Question: I'm using JPA (Hibernate as provider), Glassfish and MySQL. Everything works great in development, but when I deploy the app to a test server and let it run (largely idle) overnight, I'm usually greeted with this in the morning:
'''
[#|2011-03-09T15:06:00.229+0000|INFO|glassfish3.0.1|javax.enterprise.system.std.com.sun.enterprise.v3.services.impl|_ThreadID=23;_ThreadName=Thread-1;|ERROR [http-thread-pool-8080-(1)] (JDBCTransaction.java:91) - JDBC begin failed
com.mysql.jdbc.exceptions.jdbc4.CommunicationsException: The last packet successfully received from the server was 41,936,868 milliseconds ago. The last packet sent successfully to the server was 41,936,868 milliseconds ago. is longer than the server configured value of 'wait_timeout'. You should consider either expiring and/or testing connection validity before use in your application, increasing the server configured values for client timeouts, or using the Connector/J connection property 'autoReconnect=true' to avoid this problem.
at sun.reflect.NativeConstructorAccessorImpl.newInstance0(Native Method)
at sun.reflect.NativeConstructorAccessorImpl.newInstance(NativeConstructorAccessorImpl.java:57)
at sun.reflect.DelegatingConstructorAccessorImpl.newInstance(DelegatingConstructorAccessorImpl.java:45)
at java.lang.reflect.Constructor.newInstance(Constructor.java:532)
at com.mysql.jdbc.Util.handleNewInstance(Util.java:409)
at com.mysql.jdbc.SQLError.createCommunicationsException(SQLError.java:1118)
at com.mysql.jdbc.MysqlIO.send(MysqlIO.java:3321)
at com.mysql.jdbc.MysqlIO.sendCommand(MysqlIO.java:1940)
at com.mysql.jdbc.MysqlIO.sqlQueryDirect(MysqlIO.java:2113)
at com.mysql.jdbc.ConnectionImpl.execSQL(ConnectionImpl.java:2562)
at com.mysql.jdbc.ConnectionImpl.setAutoCommit(ConnectionImpl.java:4956)
at org.hibernate.transaction.JDBCTransaction.begin(JDBCTransaction.java:87)
at org.hibernate.impl.SessionImpl.beginTransaction(SessionImpl.java:1473)
at org.hibernate.ejb.TransactionImpl.begin(TransactionImpl.java:60)
'''
I tried using the following in my 'persistence.xml', but it didn't help:
'''
<property name="hibernate.c3p0.min_size" value="5"/>
<property name="hibernate.c3p0.max_size" value="20"/>
<property name="hibernate.c3p0.idleTestPeriod" value="30"/>
<property name="hibernate.c3p0.timeout" value="0"/>
<property name="hibernate.c3p0.max_statements" value="0"/>
'''
So that's the C3p0 configuration; it's entirely possible I'm missing the part that actually tells hibernate "hey, use c3p0".
I'm about to try the suggestion that's right there in the error message: add 'autoReconnect=true' to my JDBC URL, but this is really starting to feel like cargo-cult development at this point. I would appreciate some guidance on the proper way to address this issue. It's hard to debug, because the test cycle is effectively "run it overnight, see what happens in the morning".
I should probably mention how I'm actually using connections in my app. I have a custom <URL> that intercepts all requests. It creates an EntityManager, stores it in a ThreadLocal, and is closed by the filter in a catch/finally block. All my entities obtain a reference to the 'EntityManager' from the 'ThreadLocal'.
It's entirely possible that my filter is at fault, but as it only seems to happen after idle periods, I suspect something else is wrong. I do intend to move to Seam/Weld when I have a chance to catch my breath, but for now I'm relying on this filter.
- -
In my case, I had to go into the Glassfish console under Resources/JDBC/Connection Pools, Advanced Tab, and then enable Connection Validation:

This was really the crucial step. You also probably want to set 'Validate At Most Once' to something reasonable, say 100 seconds. If you're using C3P0 or similar, make sure you configure 'idle_test_period' and 'preferredTestQuery'.
Whatever you end up doing, it's important to test out your changes to see if they have the desired effect. To make the timeout happen faster in MySQL, you can temporarily set the 'wait_timeout' to something low like 30 seconds by editing 'my.cnf'. This was a tremendous help in debugging this problem, as it allowed me to test changes in seconds, rather than hours.
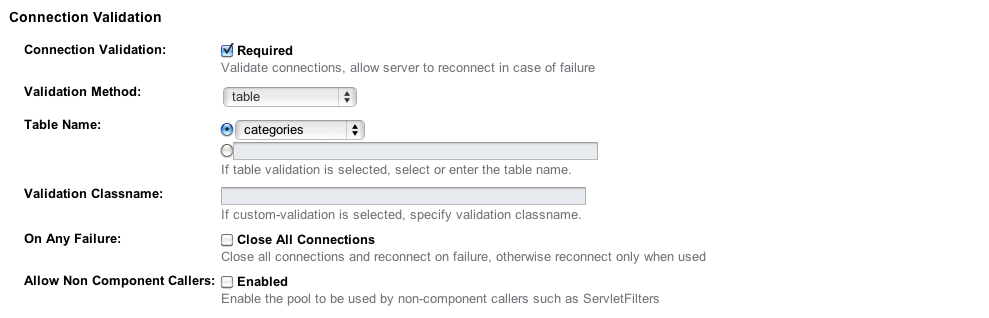
Answer: > You should consider either expiring and/or testing connection validity before use in your application, increasing the server configured values for client timeouts, or using the Connector/J connection property 'autoReconnect=true' to avoid this problem.
Just a shot in the dark, but have you taken a look at setting the 'autoReconnect=true' property in your JDBC driver? Or consider disabling the server-side setting for client connection timeouts.